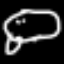
Label: frog